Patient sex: M
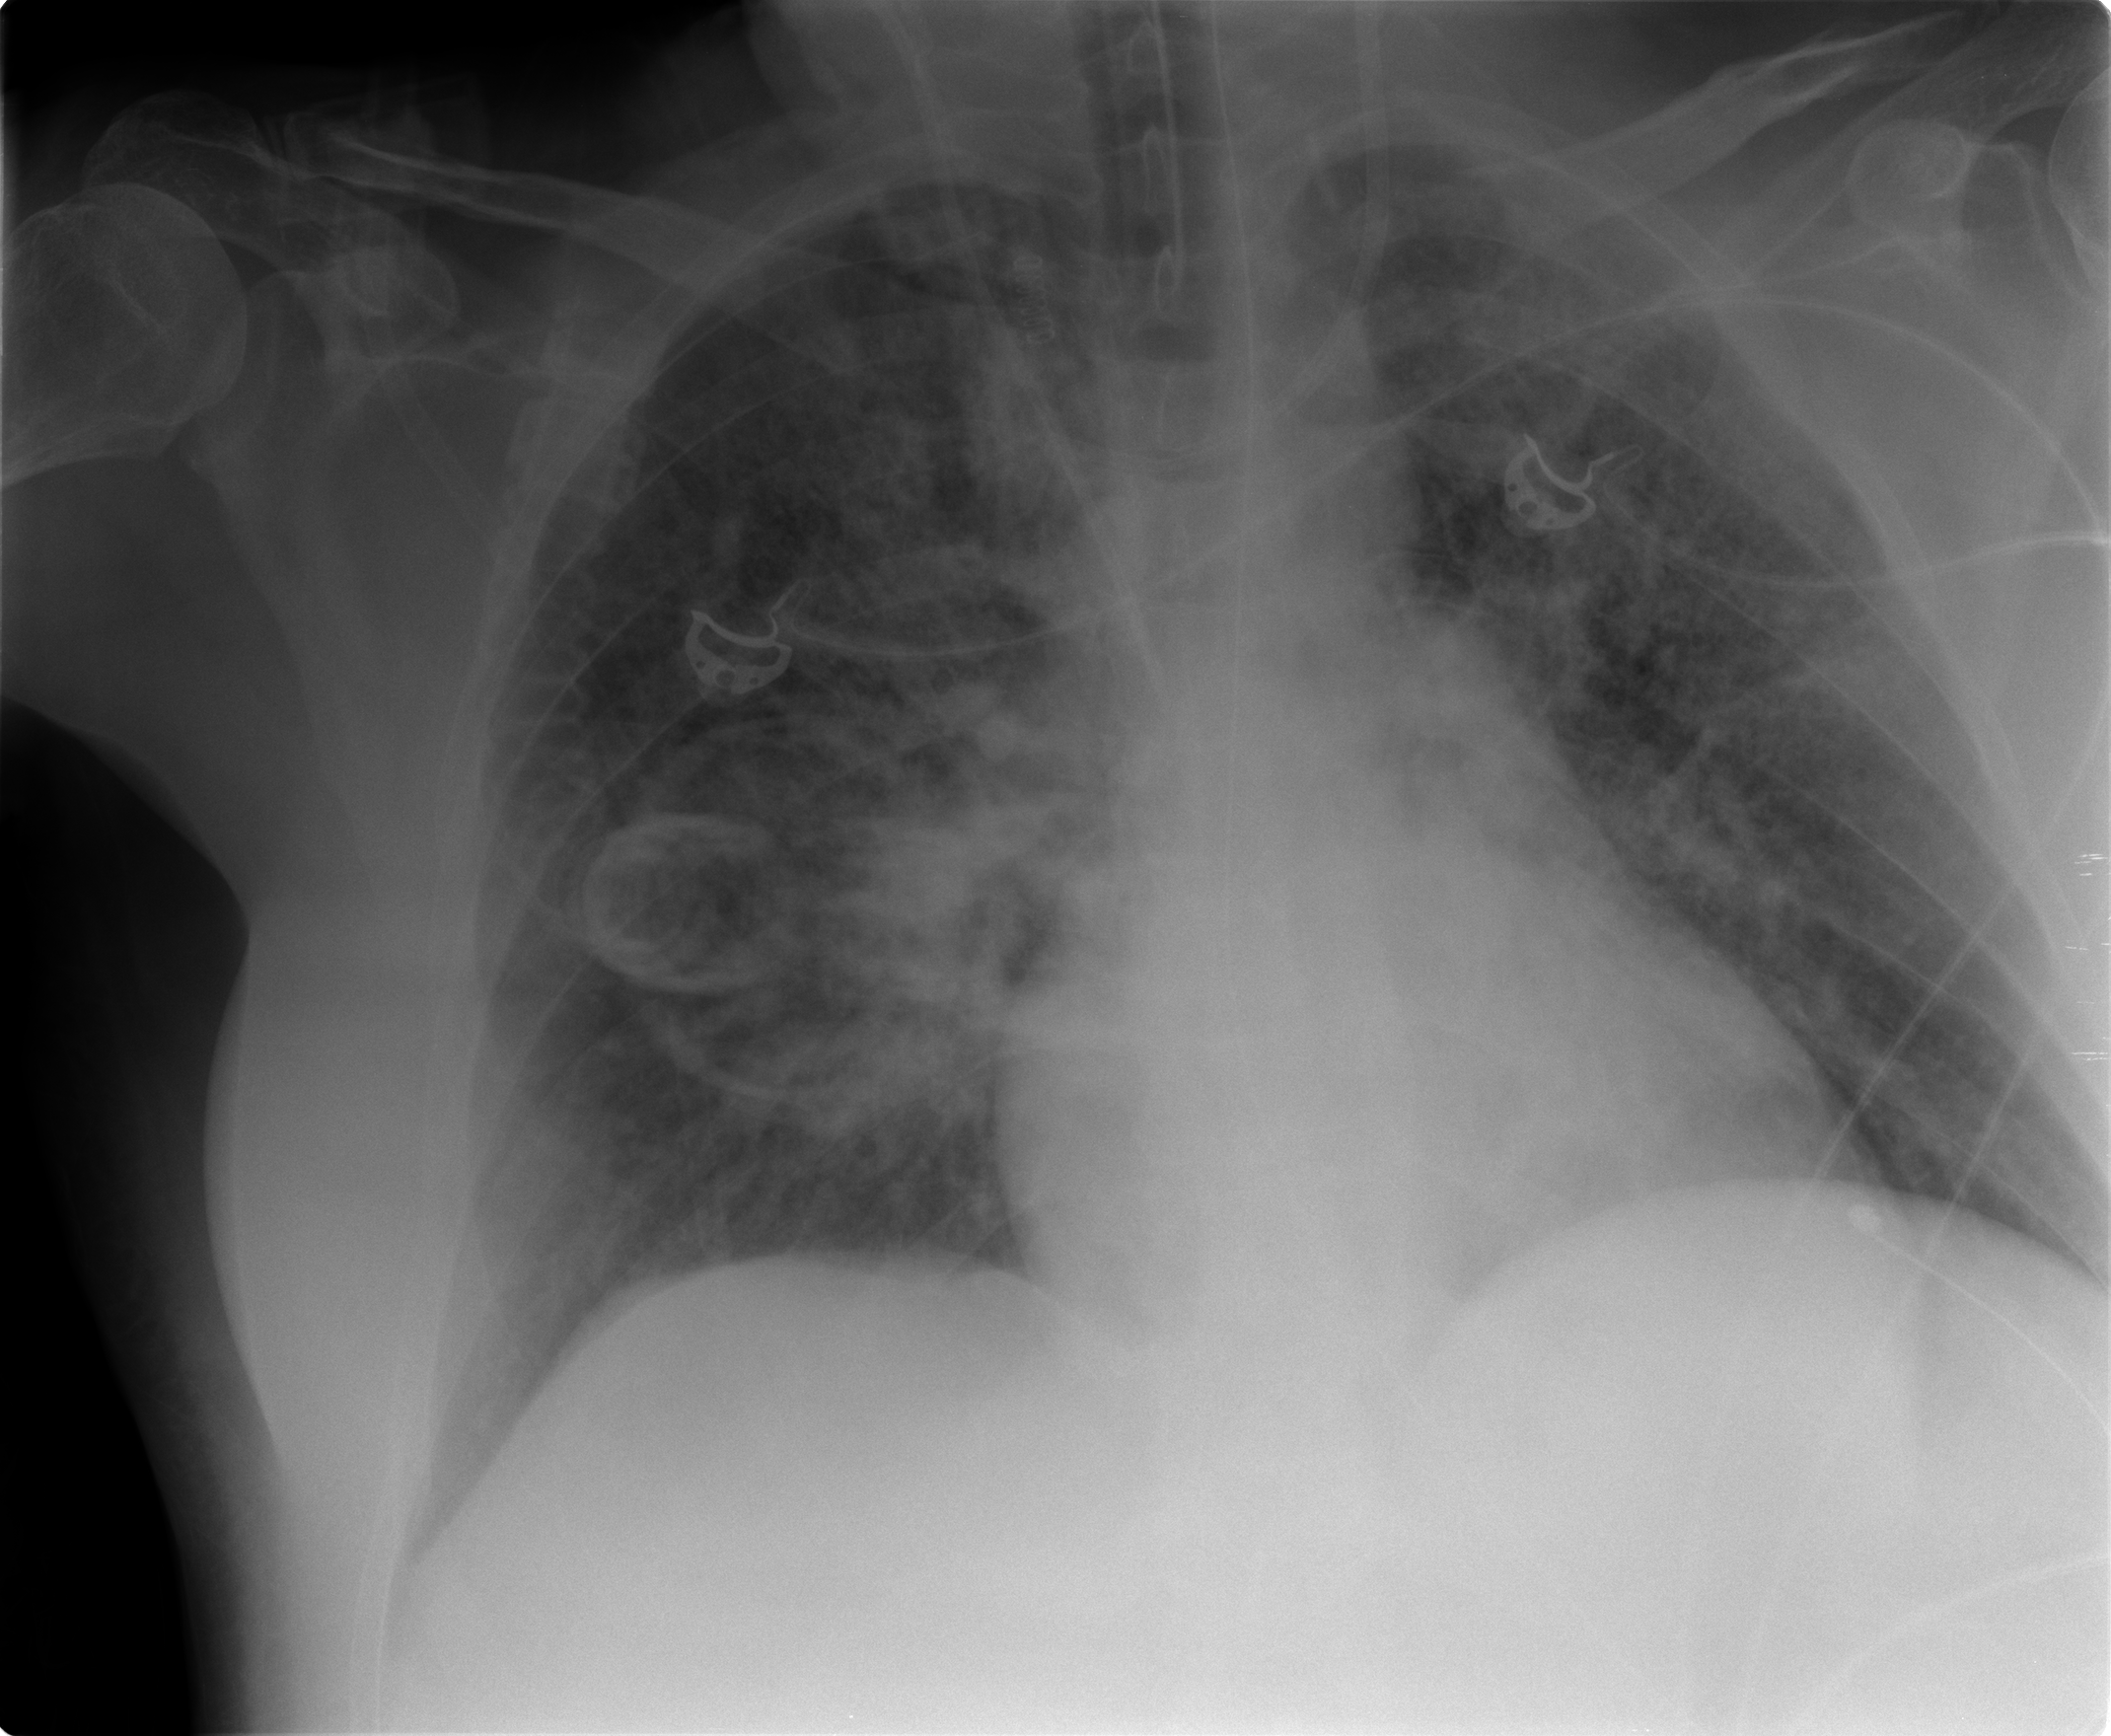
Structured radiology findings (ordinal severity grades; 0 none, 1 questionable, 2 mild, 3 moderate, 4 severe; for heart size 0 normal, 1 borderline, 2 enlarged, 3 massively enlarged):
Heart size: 2
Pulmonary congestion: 3
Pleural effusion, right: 0
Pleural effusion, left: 0
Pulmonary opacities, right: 3
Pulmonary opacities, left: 2
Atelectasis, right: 2
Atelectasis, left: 2